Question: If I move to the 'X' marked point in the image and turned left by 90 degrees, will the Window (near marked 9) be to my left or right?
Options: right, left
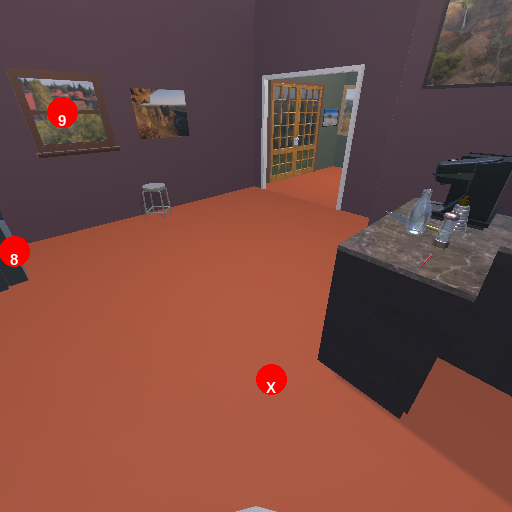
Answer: right